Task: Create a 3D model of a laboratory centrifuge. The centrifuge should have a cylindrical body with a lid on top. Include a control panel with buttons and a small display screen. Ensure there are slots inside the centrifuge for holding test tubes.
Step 386:
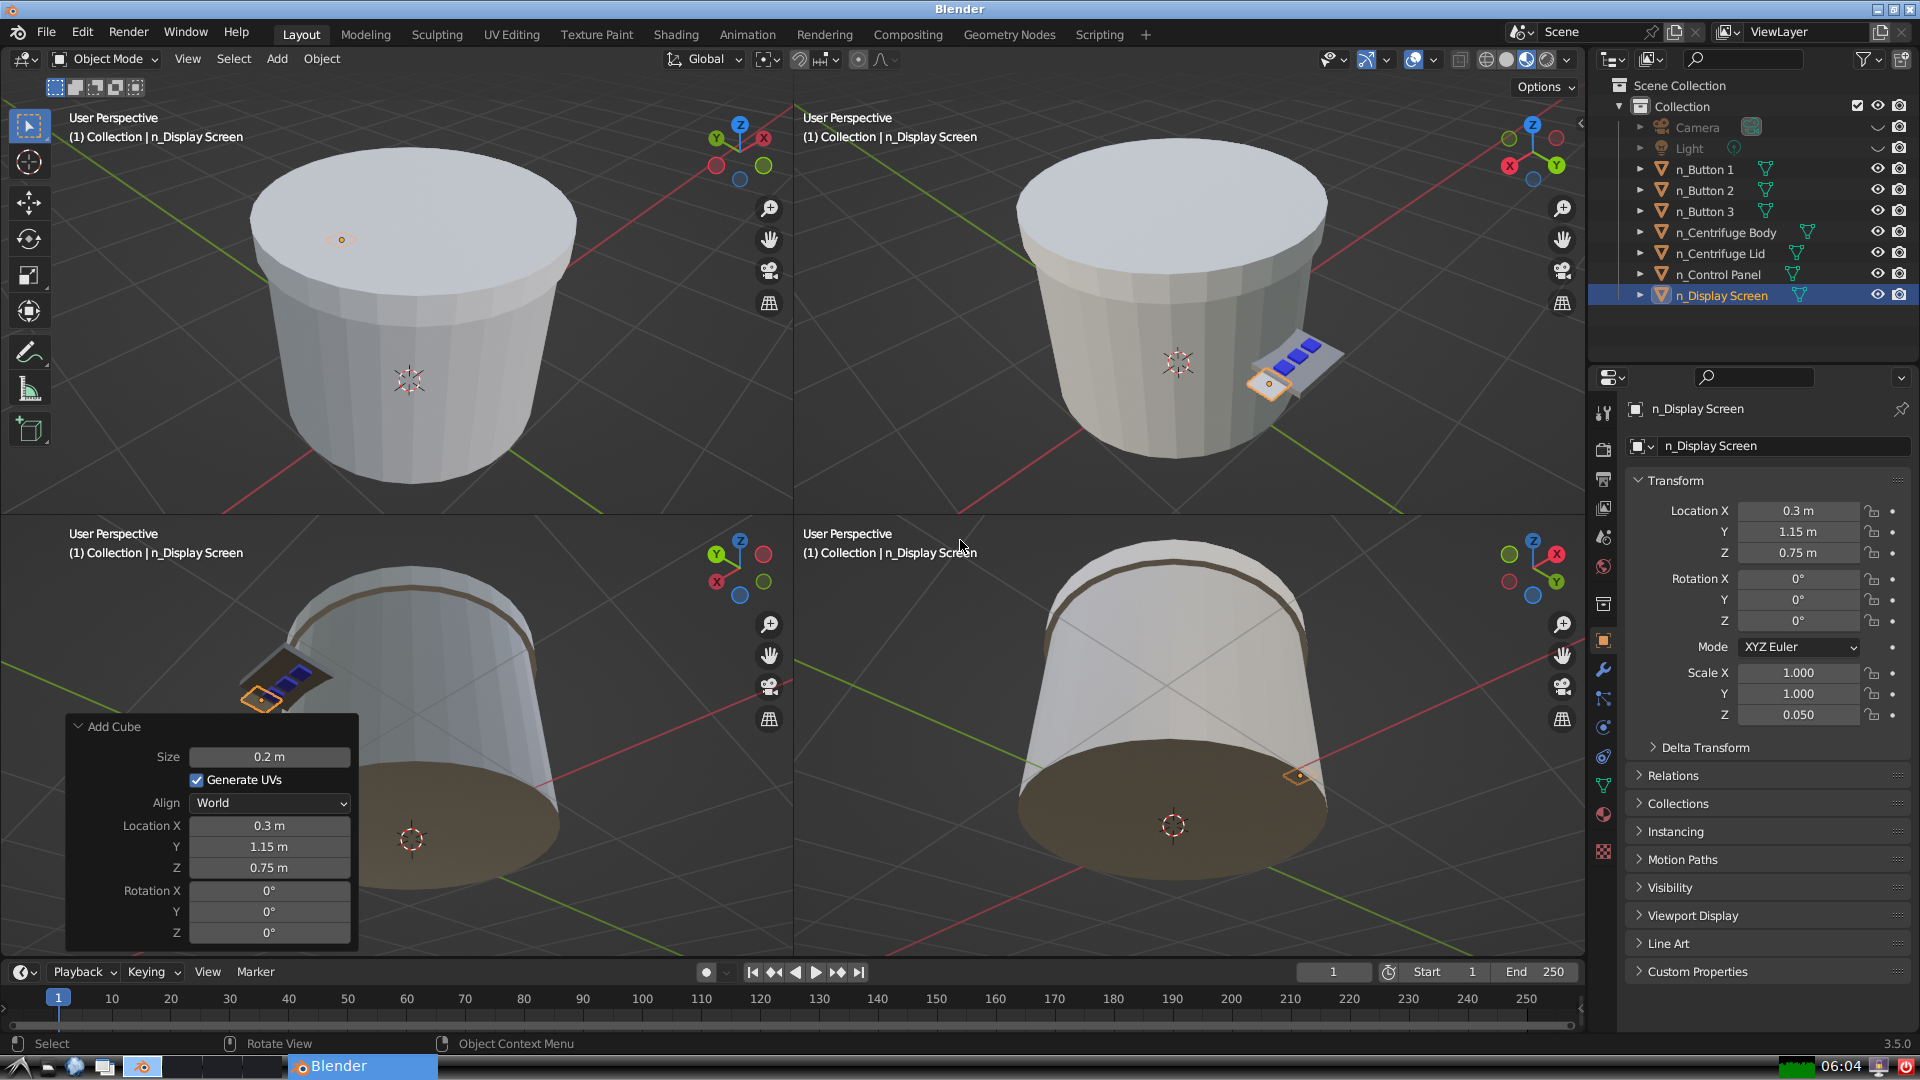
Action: {"mouse_move": [1608, 805]}